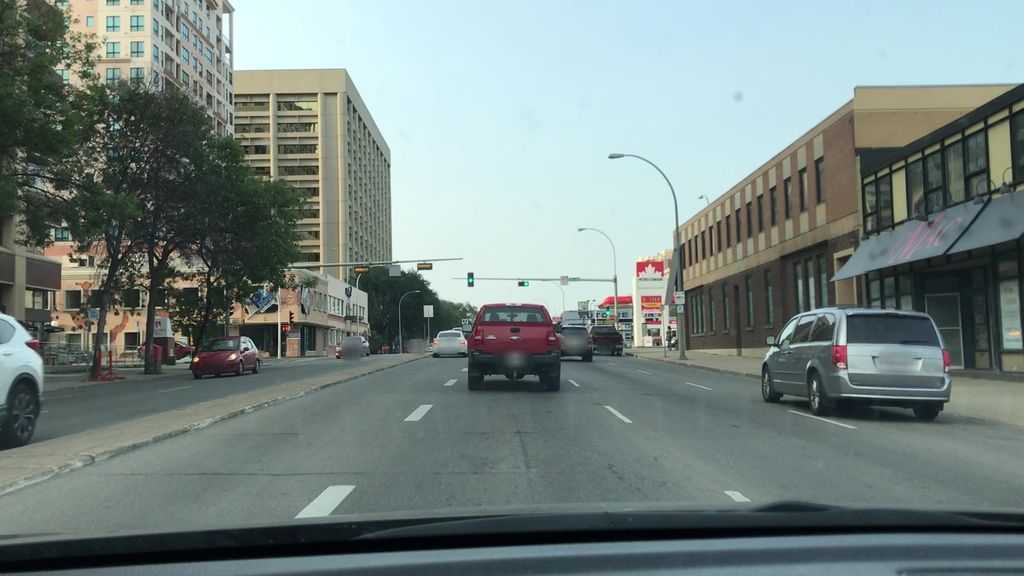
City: edmonton